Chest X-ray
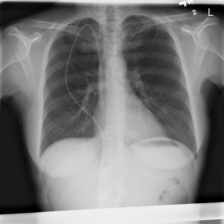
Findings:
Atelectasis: negative
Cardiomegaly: negative
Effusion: negative
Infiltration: negative
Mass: negative
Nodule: negative
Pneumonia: negative
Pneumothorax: negative
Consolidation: negative
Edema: negative
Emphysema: negative
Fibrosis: negative
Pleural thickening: negative
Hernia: negative